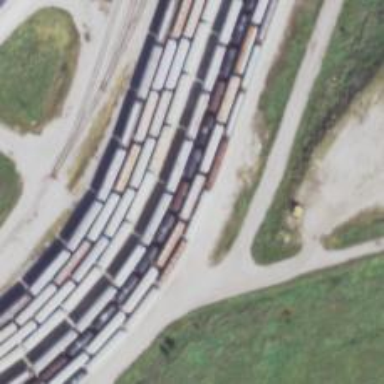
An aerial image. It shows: Railway spur service.